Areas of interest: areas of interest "Educational"
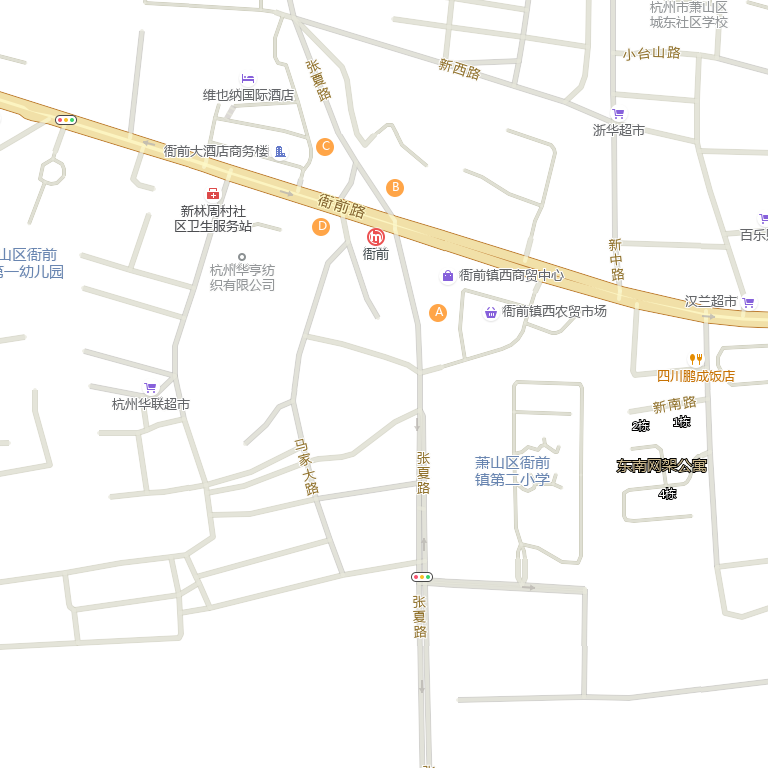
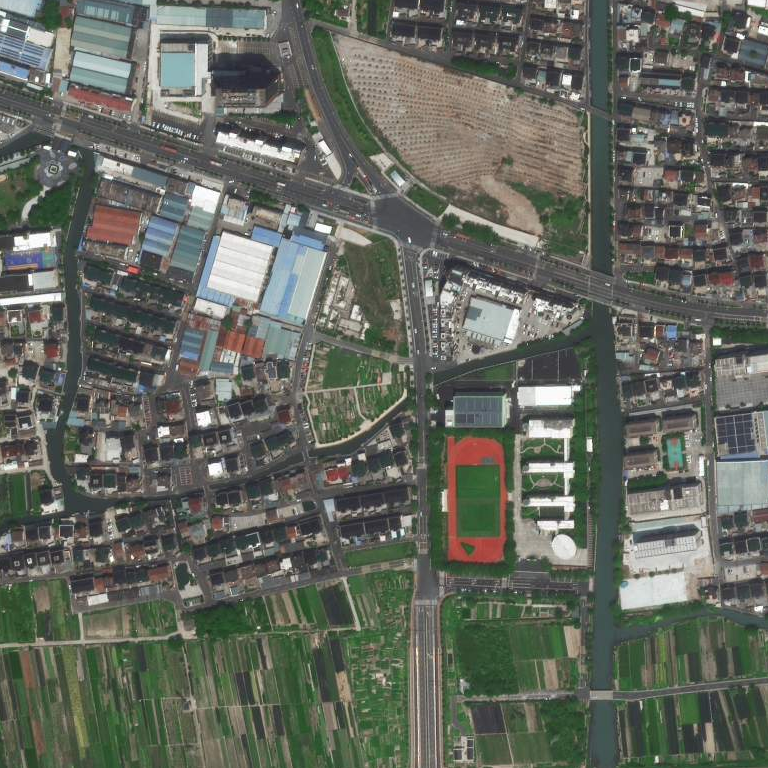